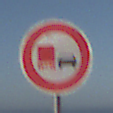
Verkehrszeichen: UeberholverbotKraftfahrzeuge
Umgebung: Outdoor, Urban
Tageszeit: MorningAfternoon
Wetter: Clear
Licht: Natural
Jahreszeit: NotSpecified
Kontrast: HighContrast